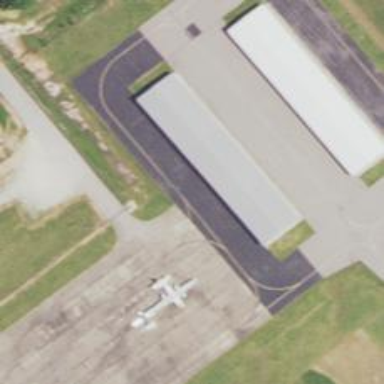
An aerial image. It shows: Image of helipad at airport.